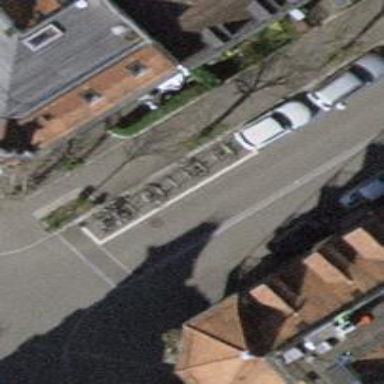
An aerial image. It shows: Bicycle parking facility.